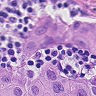
Metastatic tissue present: yes